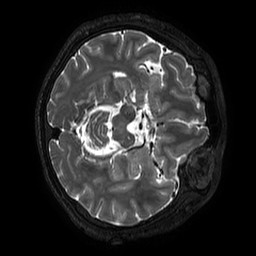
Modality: T2w
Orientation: axial
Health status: ill
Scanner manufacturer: philips
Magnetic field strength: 3 T
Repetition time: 2.5 s
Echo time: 0.331 s